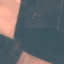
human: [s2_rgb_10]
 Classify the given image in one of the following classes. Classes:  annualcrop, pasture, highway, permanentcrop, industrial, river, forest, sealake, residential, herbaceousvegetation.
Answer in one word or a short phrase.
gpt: AnnualCrop